Interaction volume radius: 10 \u00c5
Interaction volume height: 30 \u00c5
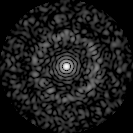
Disorder parameter: 0.8494